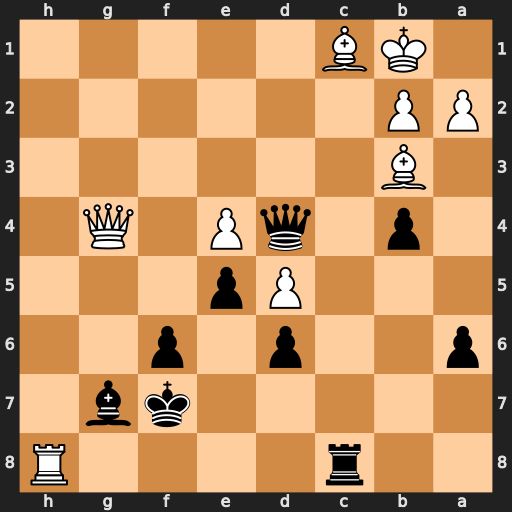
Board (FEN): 2r4R/5kb1/p2p1p2/3Pp3/1p1qP1Q1/1B6/PP6/1KB5
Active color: b
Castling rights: -
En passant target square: -
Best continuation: Qd3+ Bc2 Qxc2+ Ka1 Qxc1#